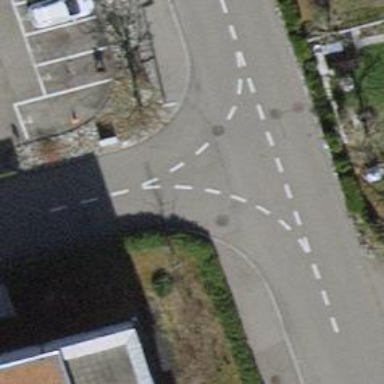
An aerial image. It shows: Unmarked crossing on the road.